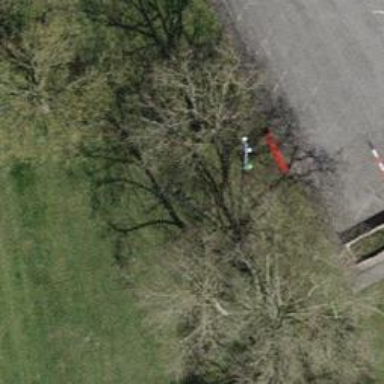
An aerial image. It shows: Red bench.